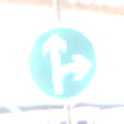
Verkehrszeichen: VorgeschriebeneFahrtrichtungGeradeausOderRechts
Umgebung: Roofed, Special
Tageszeit: MorningAfternoon
Wetter: NotSpecified
Licht: Artificial
Jahreszeit: NotSpecified
Kontrast: MediumContrast